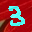
Label: 3